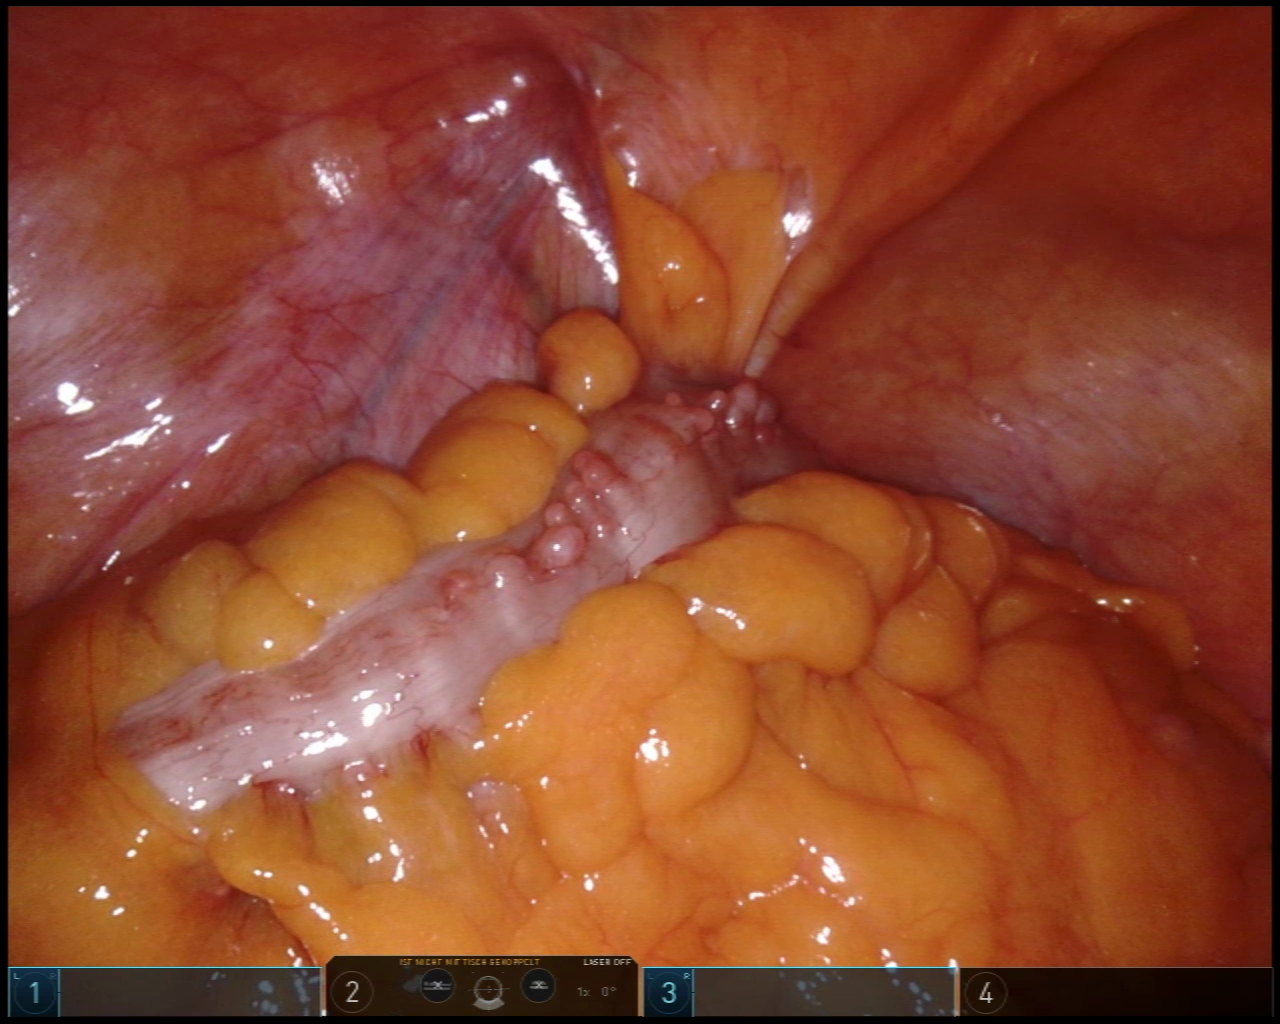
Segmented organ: colon
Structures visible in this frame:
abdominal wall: yes
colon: yes
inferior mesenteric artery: no
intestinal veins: no
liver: no
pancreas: no
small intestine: no
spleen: no
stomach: no
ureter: no
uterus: no
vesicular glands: no